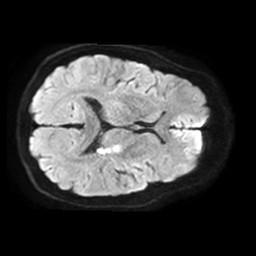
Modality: TRACE
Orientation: axial
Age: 55
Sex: male
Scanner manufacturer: philips
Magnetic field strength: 1.5 T
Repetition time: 3.134 s
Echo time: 0.06922 s